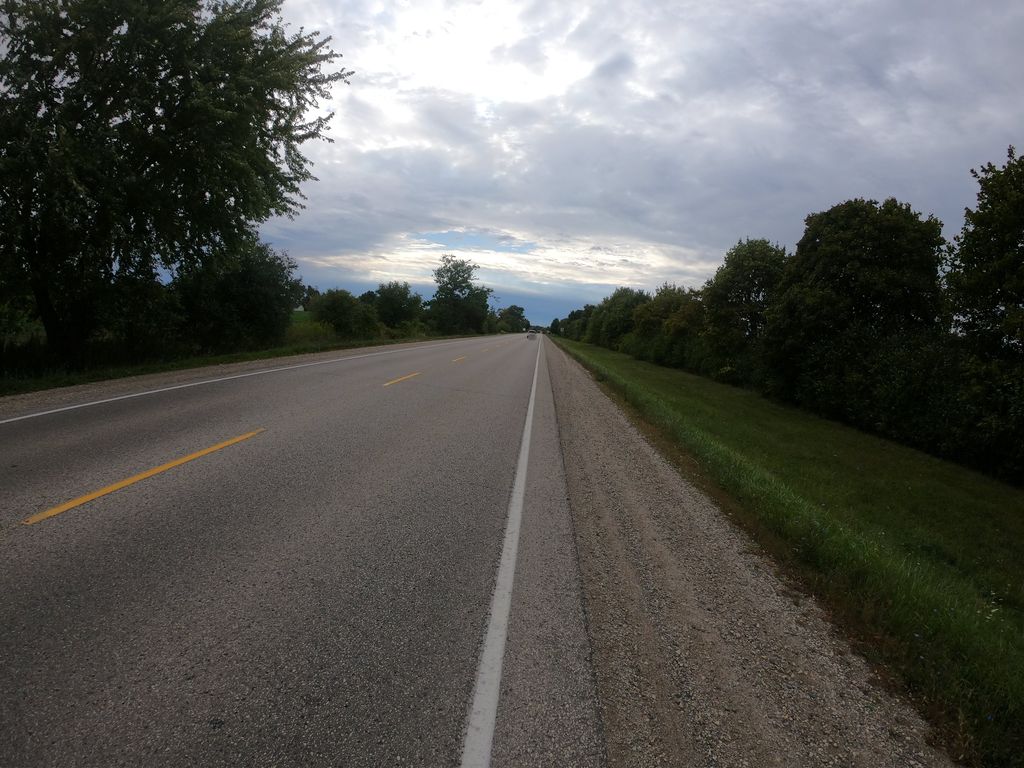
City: kitchener-waterloo